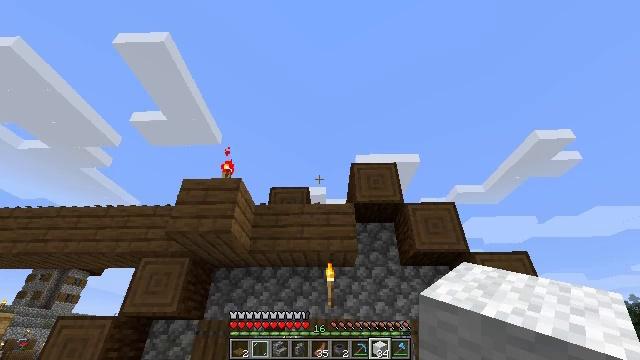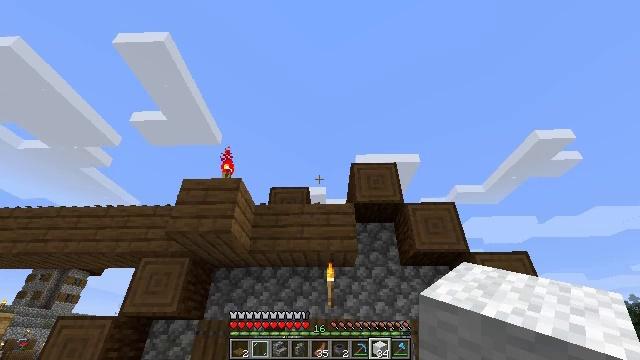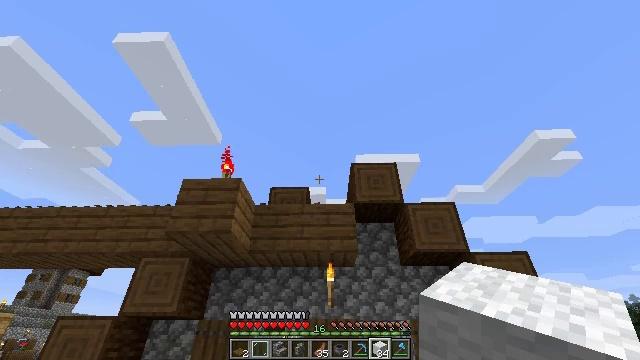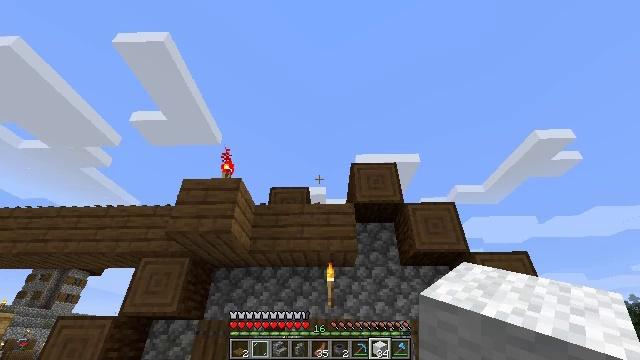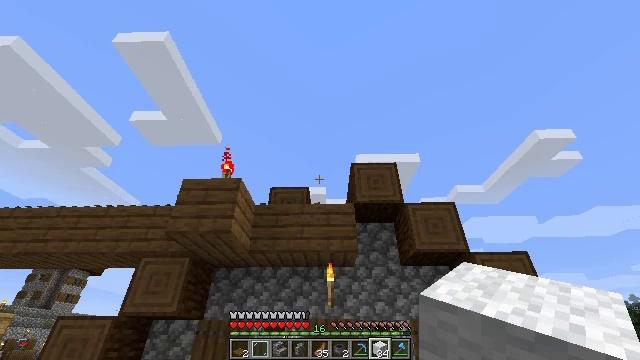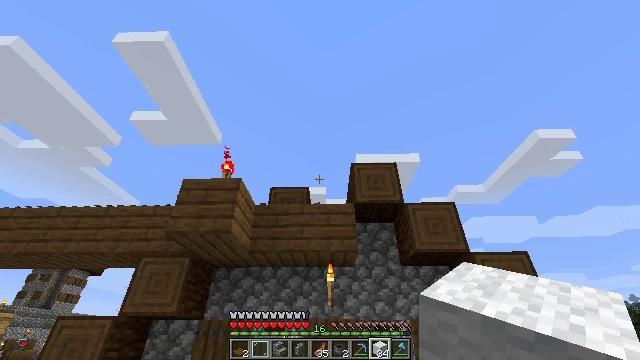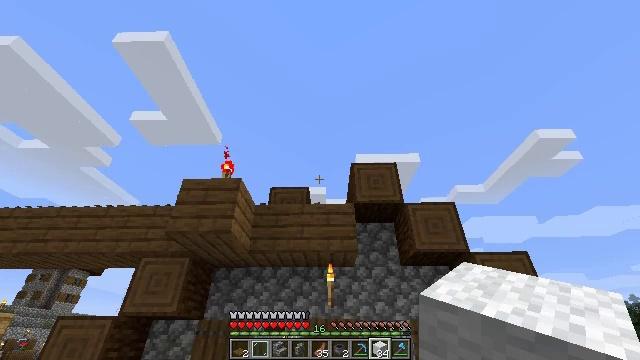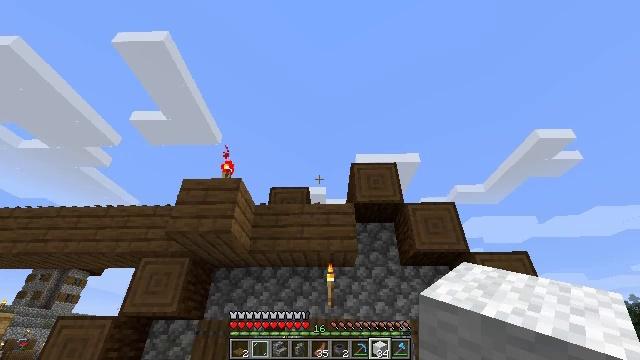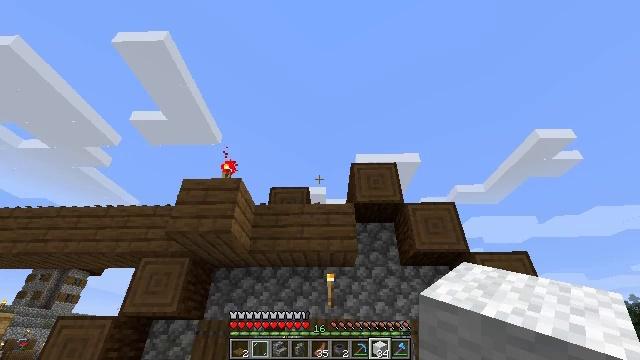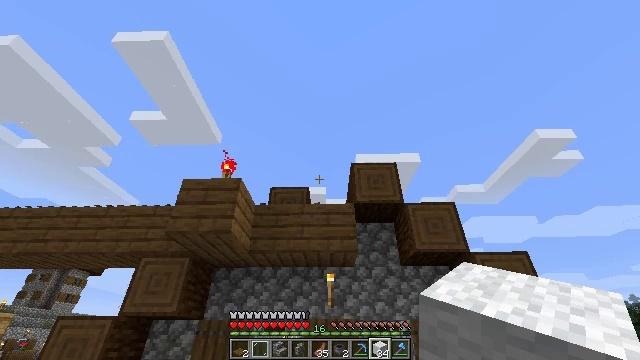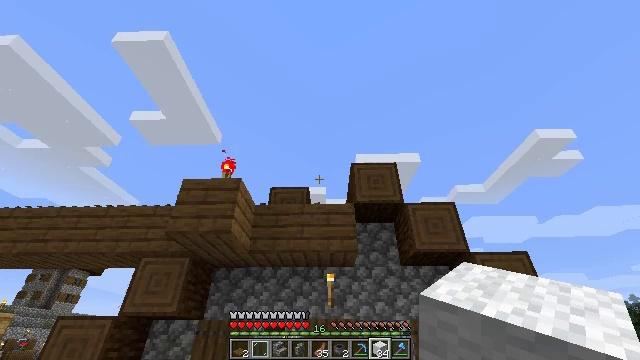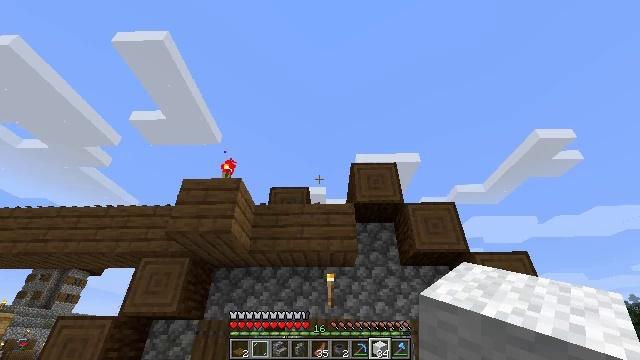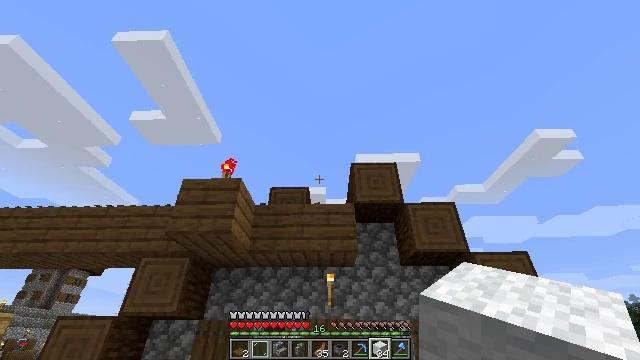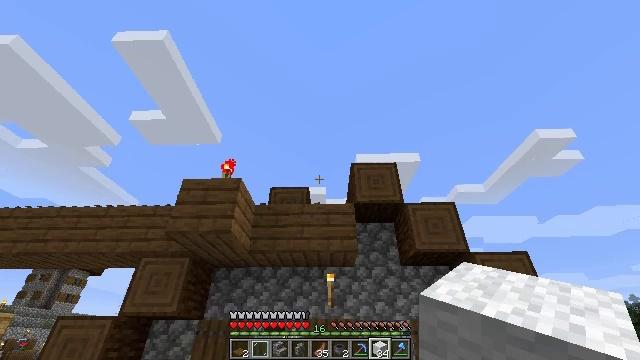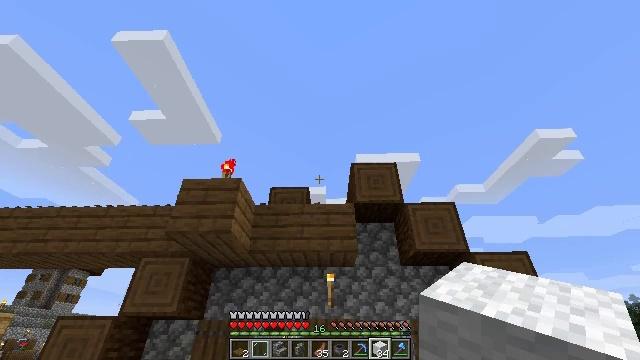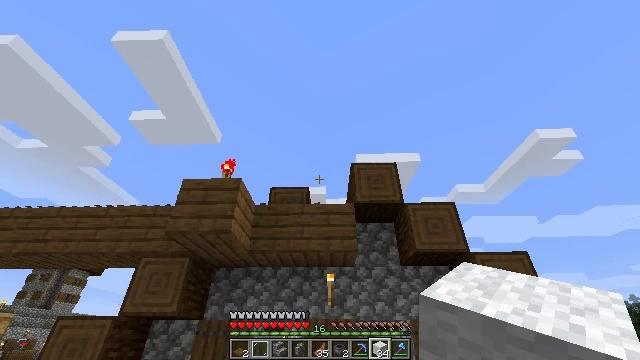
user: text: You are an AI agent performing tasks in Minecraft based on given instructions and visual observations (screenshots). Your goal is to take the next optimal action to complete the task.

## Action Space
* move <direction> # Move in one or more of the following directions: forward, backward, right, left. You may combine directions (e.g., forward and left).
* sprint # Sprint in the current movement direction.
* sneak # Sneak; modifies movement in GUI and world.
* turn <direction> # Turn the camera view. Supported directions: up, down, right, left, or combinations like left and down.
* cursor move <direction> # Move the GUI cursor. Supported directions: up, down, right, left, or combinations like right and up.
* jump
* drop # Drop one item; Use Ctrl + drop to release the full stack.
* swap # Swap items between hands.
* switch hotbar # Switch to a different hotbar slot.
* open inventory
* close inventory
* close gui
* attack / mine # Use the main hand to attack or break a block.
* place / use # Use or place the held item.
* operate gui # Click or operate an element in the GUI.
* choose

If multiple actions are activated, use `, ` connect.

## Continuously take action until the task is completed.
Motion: motion action
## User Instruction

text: Dismantle the blue bed.
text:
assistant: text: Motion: no_op
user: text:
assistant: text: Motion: no_op
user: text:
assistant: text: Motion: no_op
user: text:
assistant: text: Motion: no_op
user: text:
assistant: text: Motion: no_op
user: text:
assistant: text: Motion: no_op
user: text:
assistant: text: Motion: no_op
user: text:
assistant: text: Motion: no_op
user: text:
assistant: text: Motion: no_op
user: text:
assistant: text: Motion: no_op
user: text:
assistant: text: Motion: no_op
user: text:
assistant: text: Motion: no_op
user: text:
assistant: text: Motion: no_op
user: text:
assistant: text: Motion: no_op
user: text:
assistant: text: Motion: no_op
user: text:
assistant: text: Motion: no_op
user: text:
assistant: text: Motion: no_op
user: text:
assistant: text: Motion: no_op
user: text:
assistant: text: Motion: no_op
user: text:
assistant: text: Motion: no_op
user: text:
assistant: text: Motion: no_op
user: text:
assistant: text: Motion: no_op
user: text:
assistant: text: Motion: no_op
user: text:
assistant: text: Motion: no_op
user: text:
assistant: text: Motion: no_op
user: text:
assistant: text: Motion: no_op
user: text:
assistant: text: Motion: no_op
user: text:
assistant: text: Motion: no_op
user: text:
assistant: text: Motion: no_op
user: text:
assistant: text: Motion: no_op